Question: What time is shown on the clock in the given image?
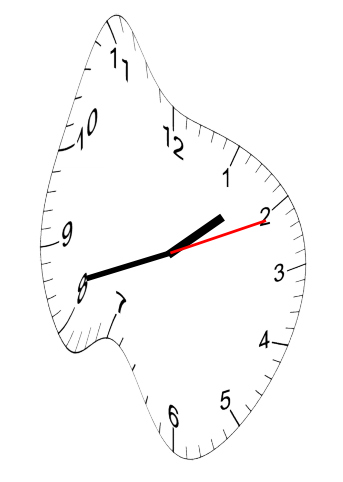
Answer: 01:42:11